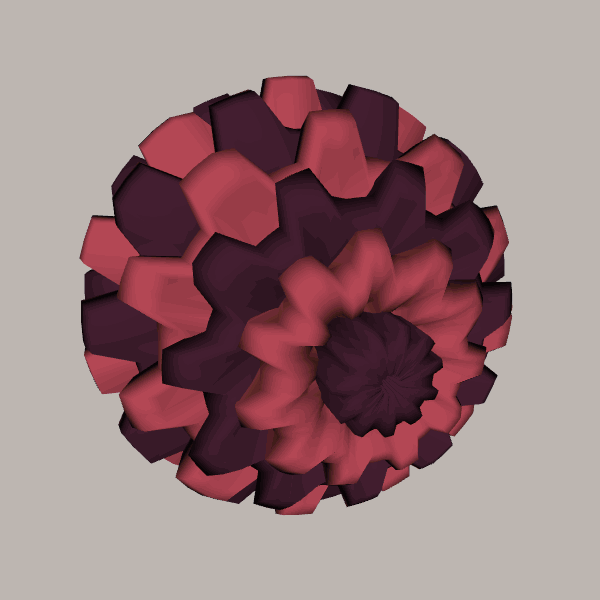
Background: light